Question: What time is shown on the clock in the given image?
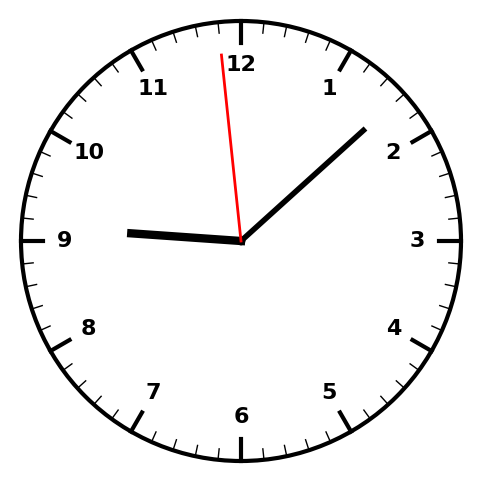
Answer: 09:07:59